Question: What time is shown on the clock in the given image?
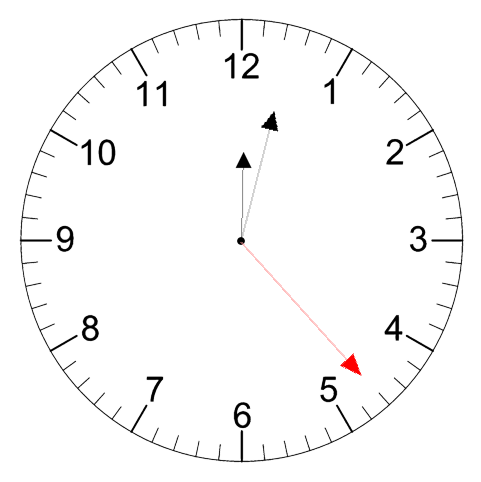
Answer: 12:02:23